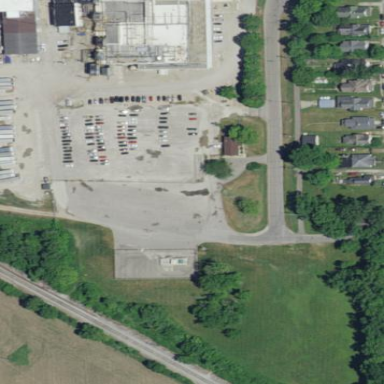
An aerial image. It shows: Parking area.